Question: I have an element inside another element, and I would like that inner element to be wider than the parent by a set amount - lets say 40px. So it would look like this if the parent was 500px wide:

But if the parent is 600px wide, for example, I'd like the child to be 640px wide.
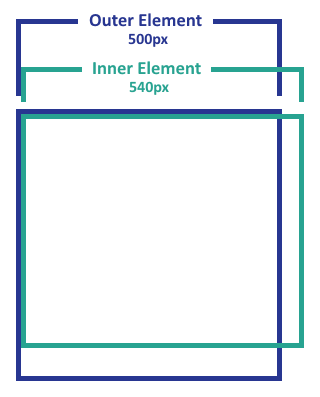
Answer: I don't know about the width increase, but you can give padding of inner div via css which may work for you.
You can give your inner div css like
'''
.innerDiv {
/*padding-right: 20px; */
padding:20px; /*this will give to left and right side 20px padding*/
}
'''
<URL>